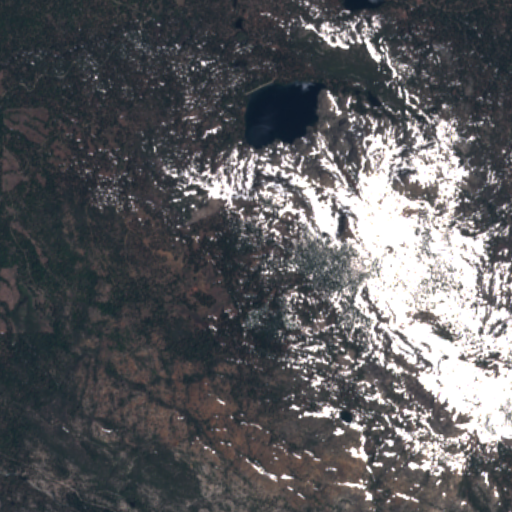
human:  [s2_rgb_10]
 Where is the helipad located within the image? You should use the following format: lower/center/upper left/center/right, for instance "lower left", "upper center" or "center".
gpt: The helipad is located in the upper center of the image.
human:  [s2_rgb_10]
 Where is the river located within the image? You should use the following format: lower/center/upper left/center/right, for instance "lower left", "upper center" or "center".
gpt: The river is located in the upper right of the image.
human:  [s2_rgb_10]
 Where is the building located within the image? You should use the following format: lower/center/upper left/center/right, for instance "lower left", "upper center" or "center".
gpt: The building is located in the upper center of the image.
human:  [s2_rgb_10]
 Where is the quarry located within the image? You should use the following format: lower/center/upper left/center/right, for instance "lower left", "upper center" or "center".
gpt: There is no quarry in the image.